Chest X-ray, PA view. Patient: 11 years old, sex F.
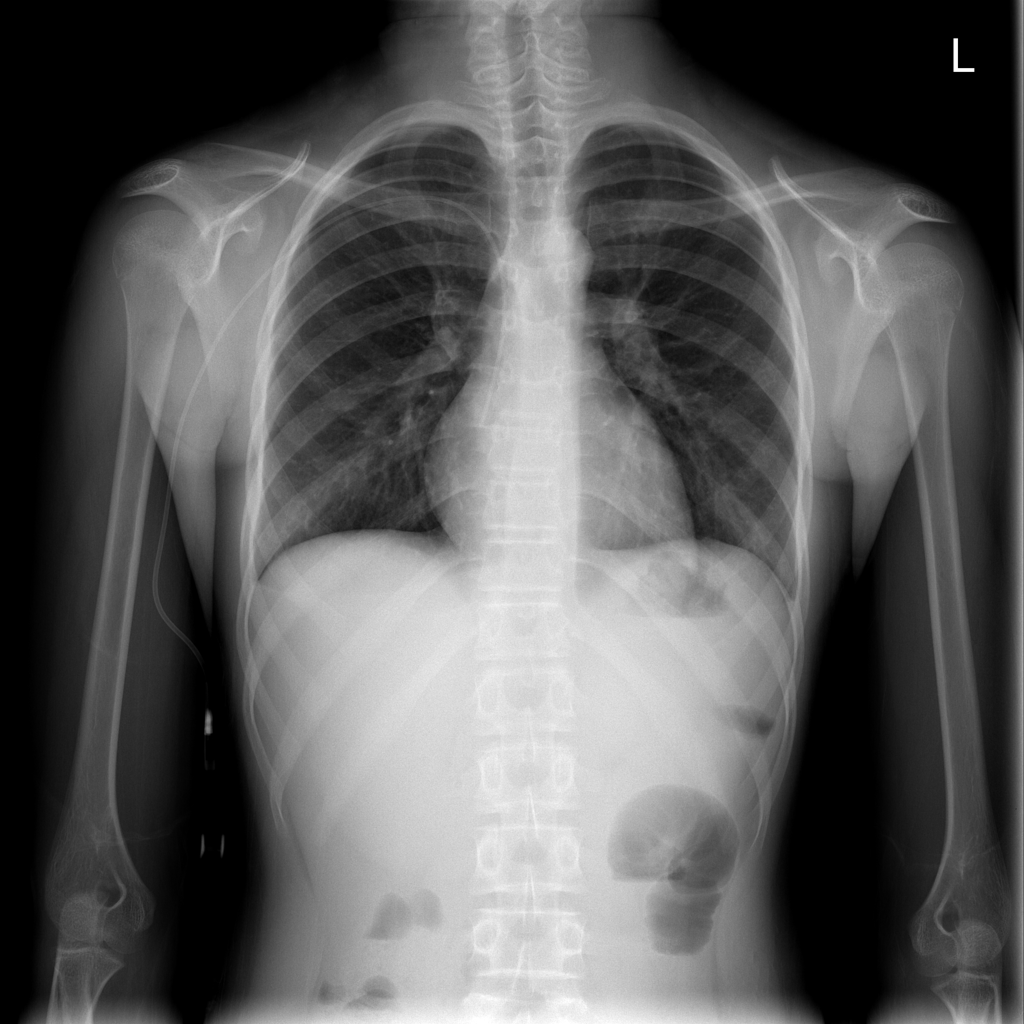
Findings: No Finding